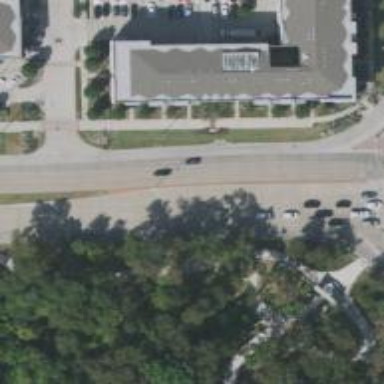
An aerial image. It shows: Secondary link road with separate sidewalk.